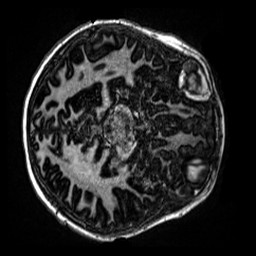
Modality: MP2RAGE
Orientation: axial
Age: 12
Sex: female
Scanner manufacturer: siemens
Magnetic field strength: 3 T
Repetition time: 4 s
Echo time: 0.00299 s